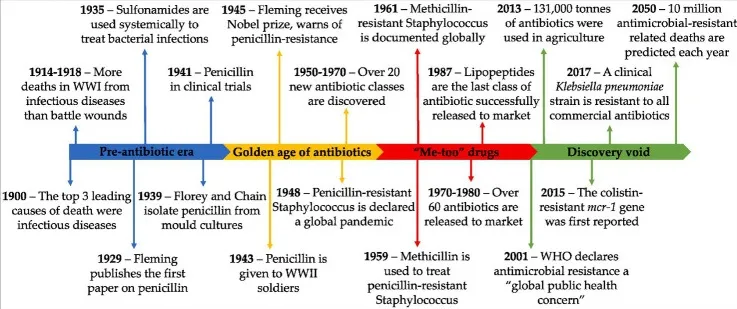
(A) A summary of events in the AMR timeline. (A) Reprinted from Figure 1 in "A new era of antibiotics: the clinical potential of antimicrobial peptides" by, licensed under Creative Commons Attribution (CC BY) license (https://creativecommons. Org/licenses/by/4.0.
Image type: chart (chart)